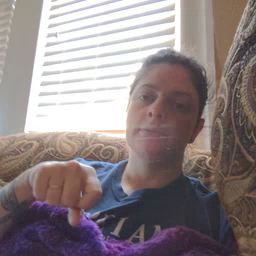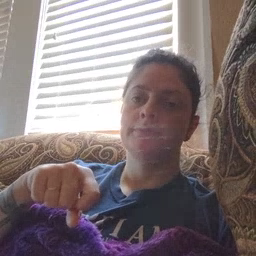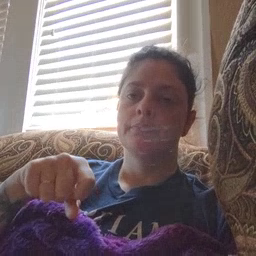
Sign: puppy